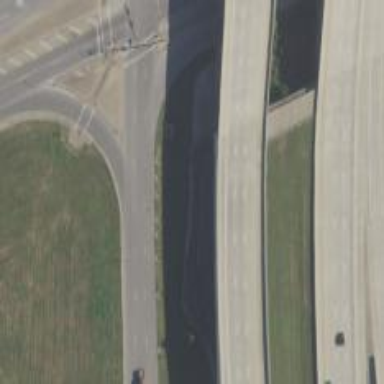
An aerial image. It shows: Primary highway with frontage road.